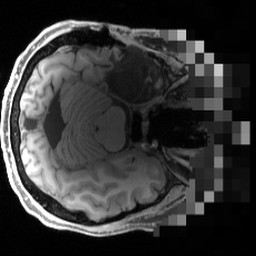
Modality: T1w
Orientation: axial
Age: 35
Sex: male
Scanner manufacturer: siemens
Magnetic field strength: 3 T
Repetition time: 2.55 s